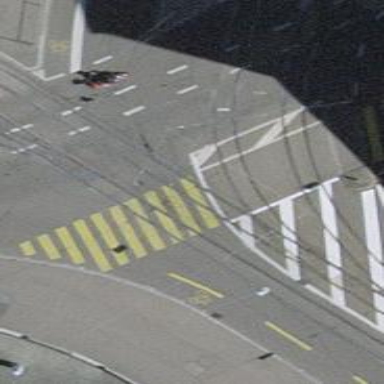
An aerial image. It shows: Crossing for the railway.